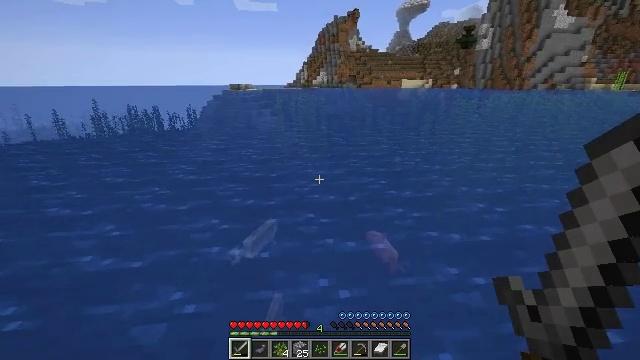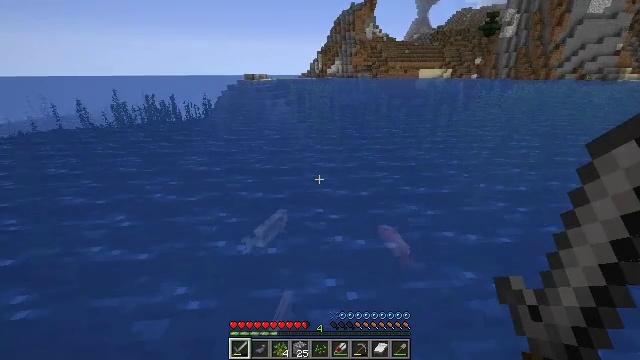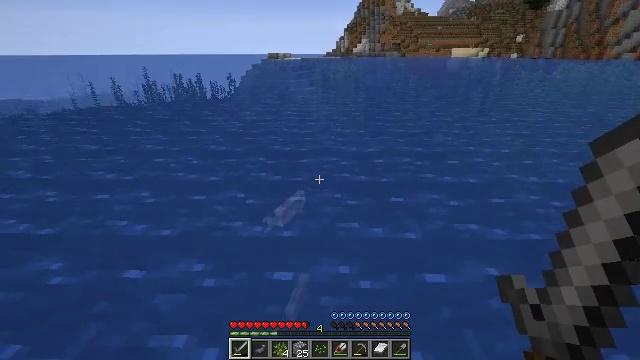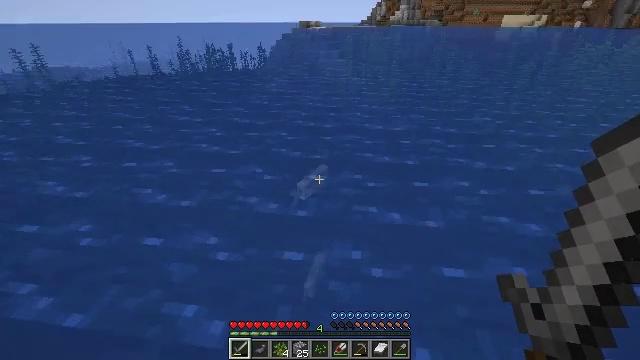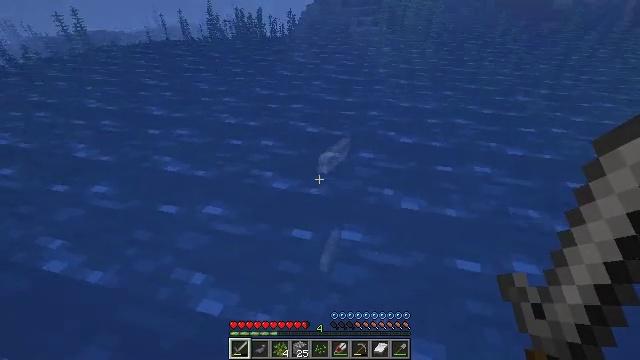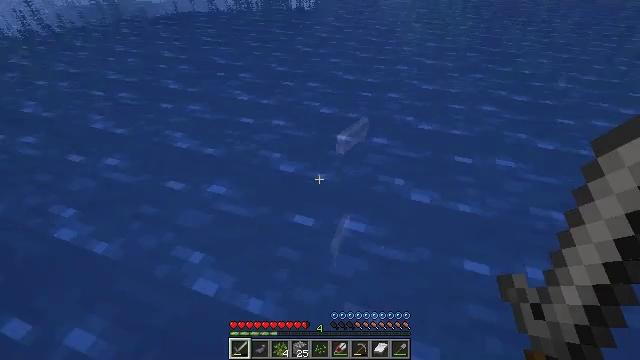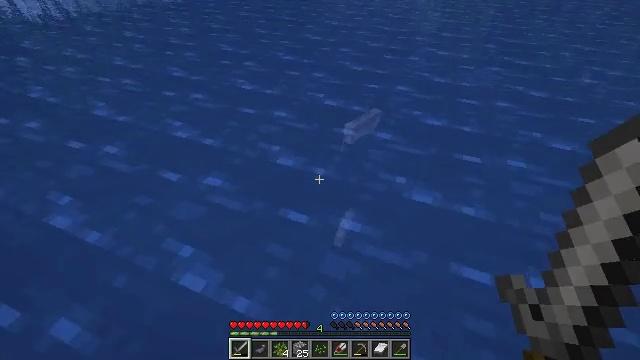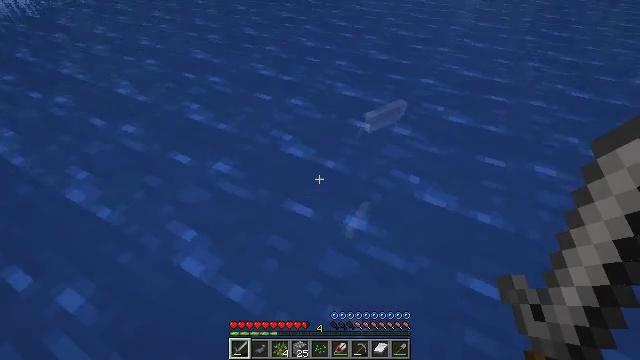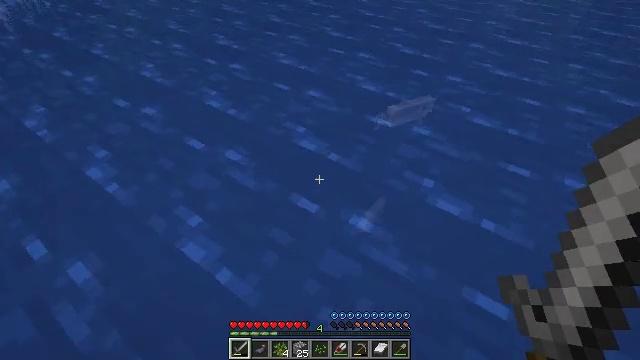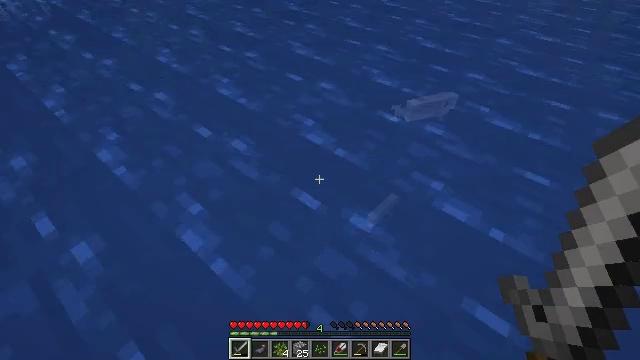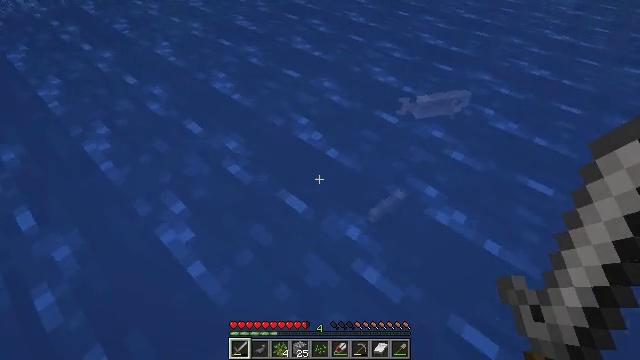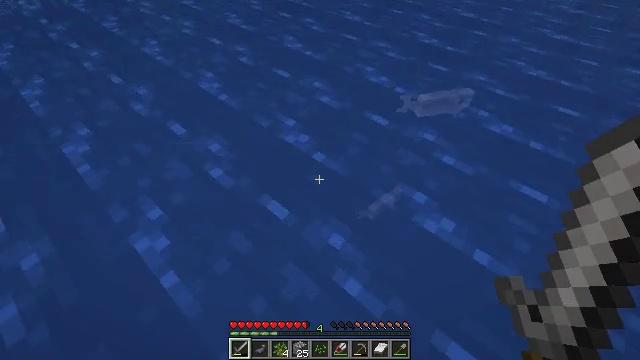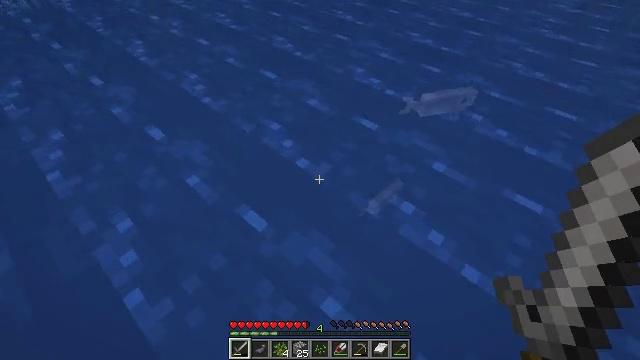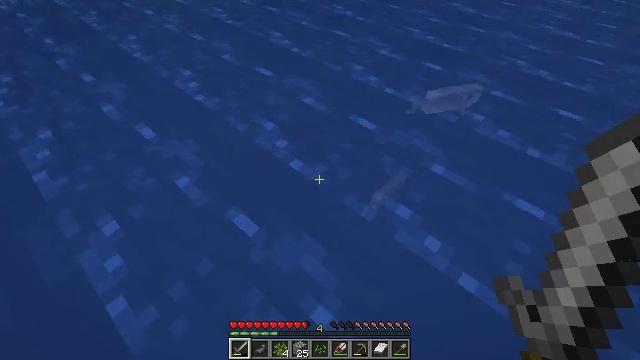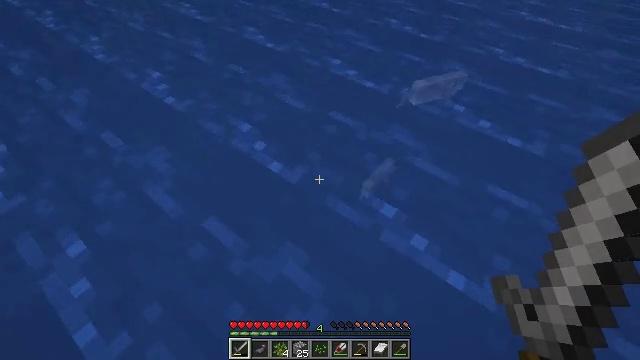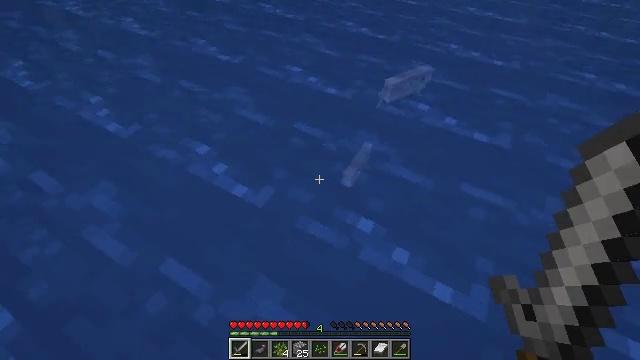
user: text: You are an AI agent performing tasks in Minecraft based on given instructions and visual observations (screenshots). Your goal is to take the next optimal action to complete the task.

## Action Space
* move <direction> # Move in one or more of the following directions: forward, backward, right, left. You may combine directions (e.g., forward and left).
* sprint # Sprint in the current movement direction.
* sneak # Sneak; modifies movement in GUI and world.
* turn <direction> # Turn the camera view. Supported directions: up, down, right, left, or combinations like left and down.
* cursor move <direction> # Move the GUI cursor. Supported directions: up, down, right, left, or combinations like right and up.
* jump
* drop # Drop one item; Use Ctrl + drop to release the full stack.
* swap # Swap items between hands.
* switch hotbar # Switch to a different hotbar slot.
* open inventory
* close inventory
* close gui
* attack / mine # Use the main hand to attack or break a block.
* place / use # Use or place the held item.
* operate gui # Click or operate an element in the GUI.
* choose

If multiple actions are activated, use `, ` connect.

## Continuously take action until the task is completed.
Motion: motion action
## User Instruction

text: Hunt fish.
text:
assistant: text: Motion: move forward and move right, turn left and down
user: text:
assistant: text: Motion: move forward and move right, turn left and down
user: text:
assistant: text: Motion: move forward and move right, turn left and down
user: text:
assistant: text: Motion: move forward and move right, turn left and down
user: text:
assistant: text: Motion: move forward and move right, turn left and down
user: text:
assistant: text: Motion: move forward and move right, turn left and down
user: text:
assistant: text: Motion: move forward and move right, turn left and down
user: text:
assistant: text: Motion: move forward and move right, turn left and down
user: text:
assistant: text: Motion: move forward and move right, turn left and down
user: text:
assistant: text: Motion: move forward and move right, turn left
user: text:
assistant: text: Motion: move forward and move right
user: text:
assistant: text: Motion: move forward
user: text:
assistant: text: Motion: move forward
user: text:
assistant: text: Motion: move forward, turn right and down
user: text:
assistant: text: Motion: move forward, turn right
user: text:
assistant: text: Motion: move forward, turn right and up
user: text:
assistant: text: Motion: move forward, turn right and up
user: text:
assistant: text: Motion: move forward, turn up
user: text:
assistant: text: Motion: move forward
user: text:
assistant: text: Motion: move forward
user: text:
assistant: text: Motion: move forward
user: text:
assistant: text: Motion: move forward
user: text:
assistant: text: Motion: move forward
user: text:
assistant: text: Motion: move forward
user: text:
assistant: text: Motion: move forward, turn up
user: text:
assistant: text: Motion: move forward, turn left and up
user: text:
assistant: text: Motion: move forward, turn left and up
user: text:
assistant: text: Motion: move forward, turn left and up
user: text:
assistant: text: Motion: move forward, turn right and up
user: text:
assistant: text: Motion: move forward, turn right and up, attack / mine